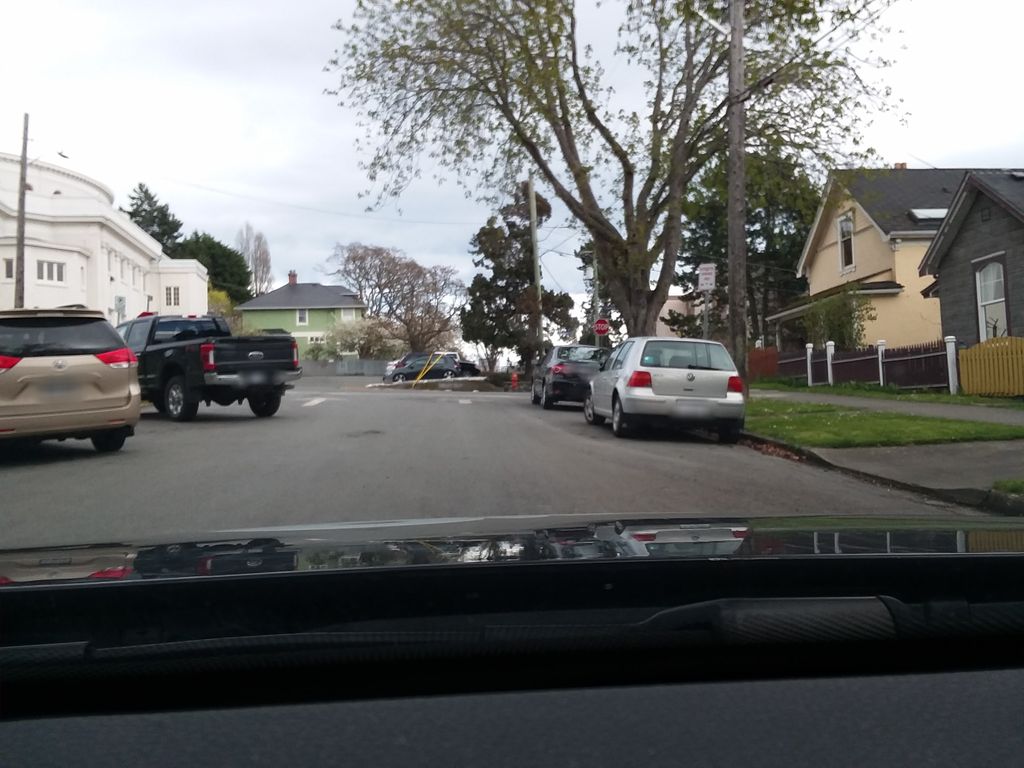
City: victoria